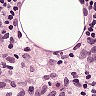
Metastatic tissue present: no